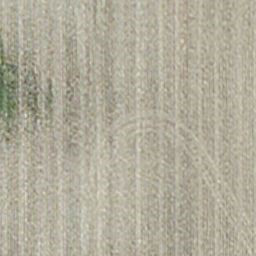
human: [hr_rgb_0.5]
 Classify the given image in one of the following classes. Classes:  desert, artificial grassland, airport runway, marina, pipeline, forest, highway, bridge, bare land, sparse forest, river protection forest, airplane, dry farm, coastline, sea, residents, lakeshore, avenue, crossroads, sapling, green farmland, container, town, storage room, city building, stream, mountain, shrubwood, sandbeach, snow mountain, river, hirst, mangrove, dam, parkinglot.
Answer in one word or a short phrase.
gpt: dry farm